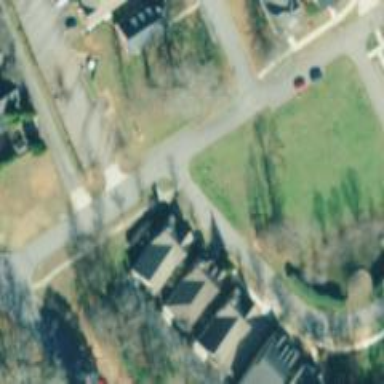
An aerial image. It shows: Footway.